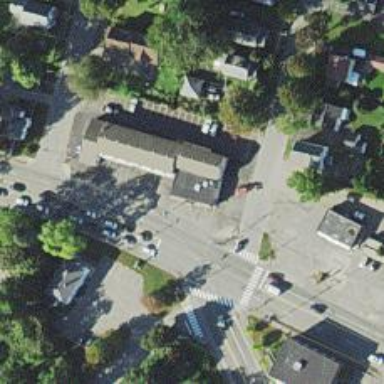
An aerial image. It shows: Convenience shop.